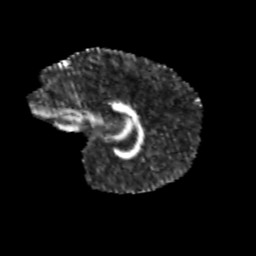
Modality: FA
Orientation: sagittal
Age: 10
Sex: female
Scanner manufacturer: siemens
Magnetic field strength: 3 T
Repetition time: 3.8 s
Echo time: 0.07 s